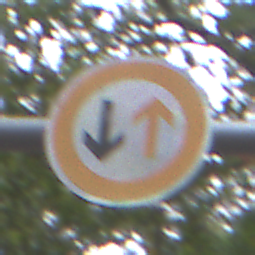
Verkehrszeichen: VorrangDesGegenverkehrs
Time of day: MorningAfternoon
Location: Outdoor (Urban)
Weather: Overcast
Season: NotSpecified
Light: Natural